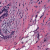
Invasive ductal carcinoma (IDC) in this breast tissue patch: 0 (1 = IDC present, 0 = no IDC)